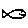
Label: fish